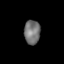
Tissue: lung
Cell type: T cells
Senescence score: 0.2027
Nuclear area (px): 381
Mean DAPI intensity: 114.677